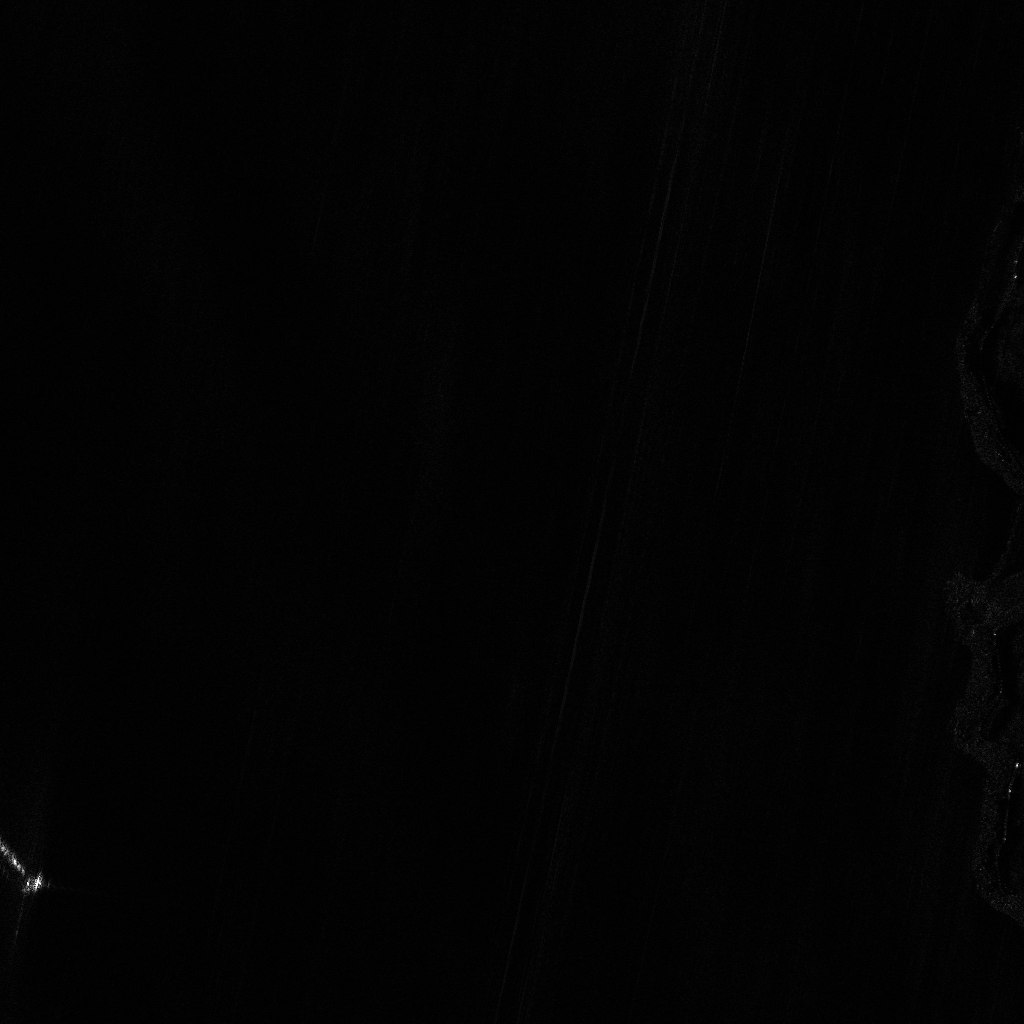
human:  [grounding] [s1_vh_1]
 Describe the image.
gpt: In the satellite image, there is  <ref>1 large container </ref> <box>[[0, 83, 5, 86, 51]]</box> located at bottom left.